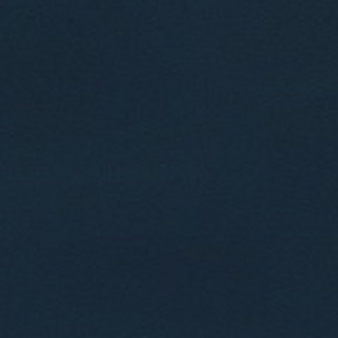
Label: other